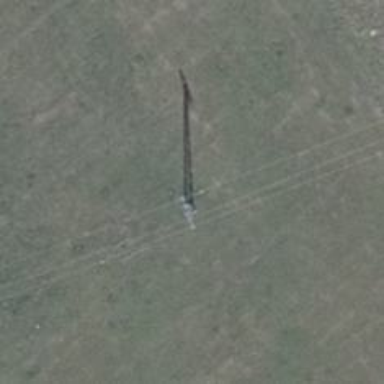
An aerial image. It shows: Power pole.